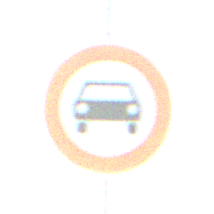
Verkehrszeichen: VerbotKraftwagen
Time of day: SunriseSunset
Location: Outdoor (Beach)
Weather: Clear
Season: NotSpecified
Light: Natural